【题型】选择题　【知识点】立体几何　【难度】easy
已知经过圆锥$SO$的轴的截面是顶角为$\theta$的等腰三角形，用平行于底面的截面将圆锥$SO$分成两部分，若这两部分几何体都存在内切球（与各面均相切），且上、下两部分几何体的体积之比是$1:7$，则$\cos\theta=$（$\quad$）

\noindent A. $\dfrac{1}{3} \qquad$ B. $\dfrac{3\sqrt{2}}{2} \qquad$ C. $\dfrac{7}{9} \qquad$ D. $\dfrac{4\sqrt{2}}{9}$
【解答】
\noindent \textbf{【答案】} C

\noindent \textbf{【分析】} 作出圆锥的轴截面，根据题意推出圆台的上、下底面半径之比为$1:2$，设圆台上底面半径为$r$，圆台存在内切球可得圆台的母线$BD=3r$，在$\triangle SAB$中，由余弦定理可求$\cos\theta$．

\noindent \textbf{【详解】} 如图，作出圆锥$SO$的轴截面$SAB$，

\noindent 上部分小圆锥一定有内切球，故只需下部分圆台有内切球即可，

\noindent 设圆台的内切球的球心$F$，

\noindent 由上、下两部分几何体的体积之比是$1:7$，可得截得的小圆锥与原圆锥的体积之比为$1:8$，

\noindent 从而可得圆台上下底面圆半径之比为$1:2$，

\noindent 设圆台上底面半径为$r$，则圆台下底面半径为$2r$，

\noindent 圆台存在内切球时，由切线长定理可得圆台母线长$BD=3r$，则可得圆锥的母线$SB=6r$，

\noindent 所以圆锥$SO$的轴截面等腰三角形底边$AB=4r$，

\noindent 在$\triangle SAB$中，由余弦定理可得
\[
\cos\theta = \frac{SB^2 + SA^2 - AB^2}{2\cdot SB\cdot SA} = \frac{36r^2 + 36r^2 - 16r^2}{2\times 36r^2} = \frac{7}{9}.
\]

\noindent 故选：C.
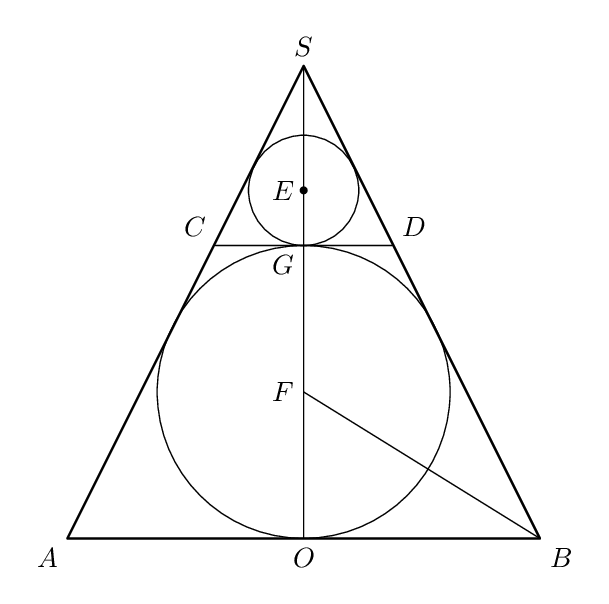